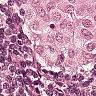
Metastatic tissue present: yes